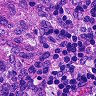
Metastatic tissue present: no